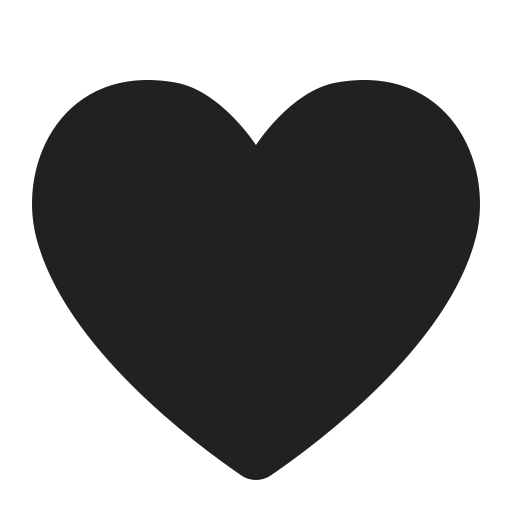
heart suit high contrast